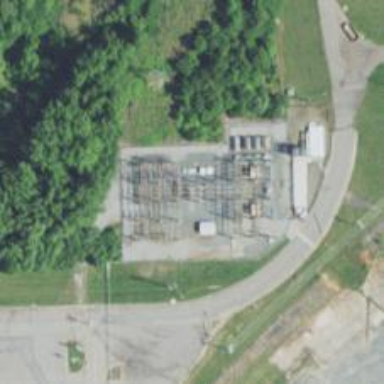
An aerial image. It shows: Switch for power supply.